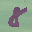
Label: 8